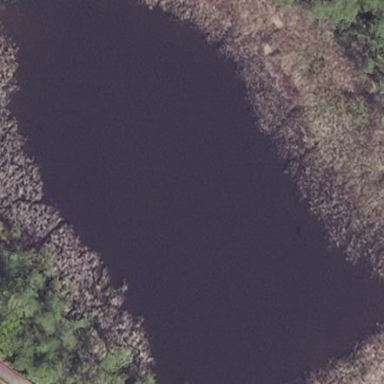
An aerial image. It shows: Pond with natural water.